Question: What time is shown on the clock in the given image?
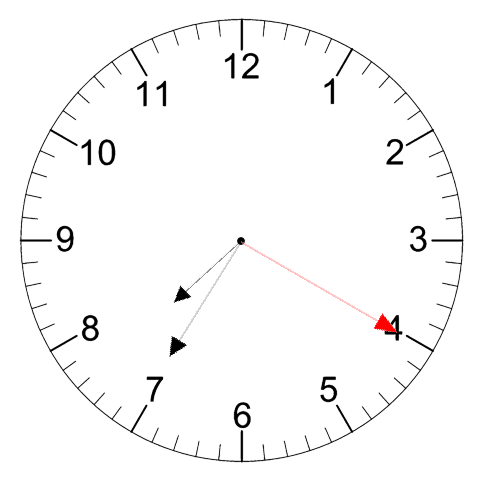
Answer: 07:35:20